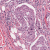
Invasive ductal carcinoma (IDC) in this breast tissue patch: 1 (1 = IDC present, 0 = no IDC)